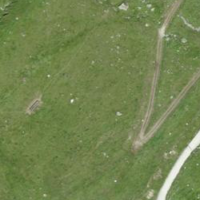
EUNIS habitat code: 26
Species observed at this site:
Dactylorhiza maculata